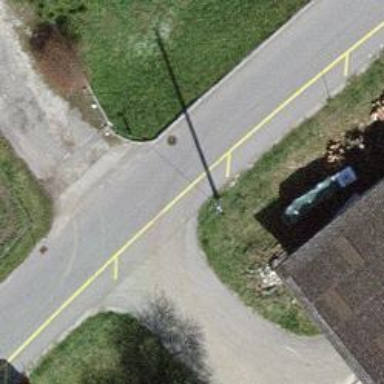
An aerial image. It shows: Smoothly paved residential road.